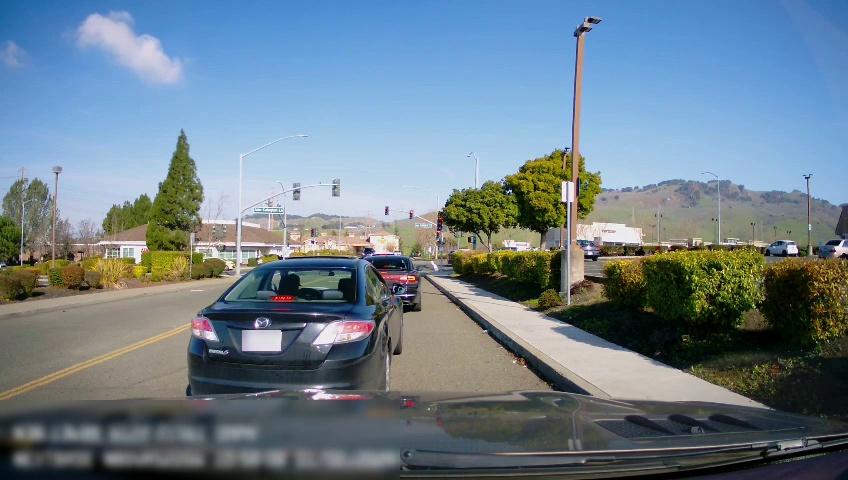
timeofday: Day
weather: Sunny
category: Drivable Space
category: Vehicles | Car
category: Vehicles | Car
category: Vehicles | Car
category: Vehicles | Car
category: Vehicles | Car
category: Vehicles | SUV
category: Vehicles | SUV
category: Vehicles | Car
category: Lanes | Current Lane
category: Lanes | Opposite Lane
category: Traffic | Signs
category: Traffic | Signs
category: Traffic | Lights
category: Traffic | Lights